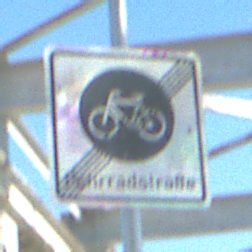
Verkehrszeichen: EndeFahrradstrasse
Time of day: MorningAfternoon
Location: Outdoor (Special)
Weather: Clear
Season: NotSpecified
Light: Natural